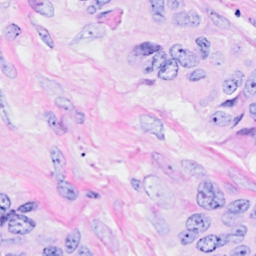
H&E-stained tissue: Breast